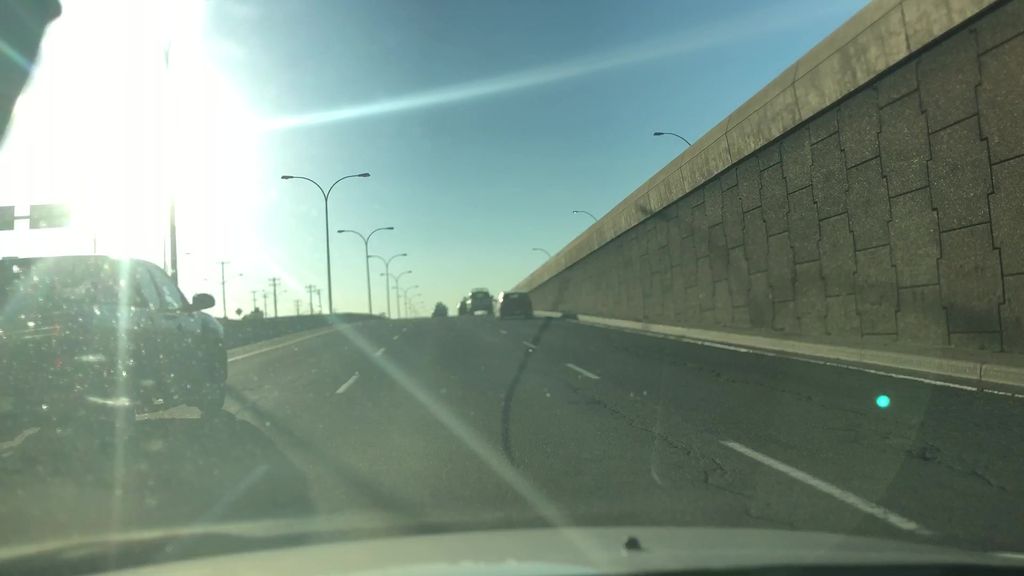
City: edmonton